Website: crate-barrel
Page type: store-pickup
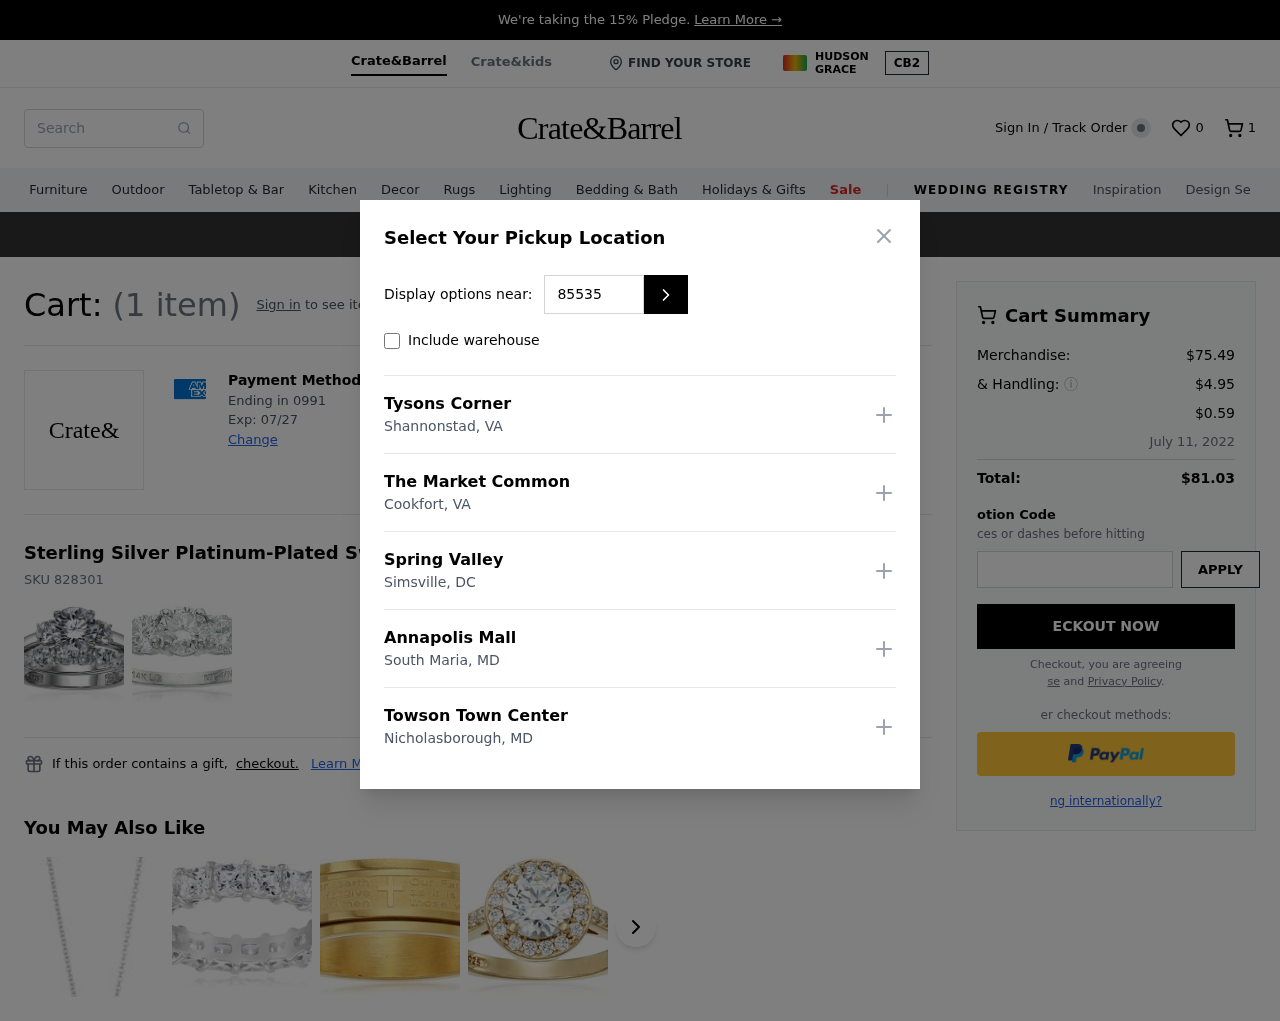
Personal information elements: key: PII_CARD_EXPIRY
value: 07/27
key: PII_CARD_LAST4
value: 0991
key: PII_LOCATION1_CITY
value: Shannonstad
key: PII_LOCATION1_NAME
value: Tysons Corner
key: PII_LOCATION1_STATE
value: VA
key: PII_LOCATION2_CITY
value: Cookfort
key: PII_LOCATION2_NAME
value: The Market Common
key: PII_LOCATION2_STATE
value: VA
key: PII_LOCATION3_CITY
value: Simsville
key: PII_LOCATION3_NAME
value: Spring Valley
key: PII_LOCATION3_STATE
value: DC
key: PII_LOCATION4_CITY
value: South Maria
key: PII_LOCATION4_NAME
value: Annapolis Mall
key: PII_LOCATION4_STATE
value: MD
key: PII_LOCATION5_CITY
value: Nicholasborough
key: PII_LOCATION5_NAME
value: Towson Town Center
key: PII_LOCATION5_STATE
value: MD
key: PII_POSTCODE
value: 85535
Product elements: key: PRODUCT1_NAME
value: Sterling Silver Platinum-Plated Swarovski Zirconia Three Stone Ring, Size 7
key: PRODUCT1_SKU
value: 828301
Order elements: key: ORDER_NUM_ITEMS
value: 1
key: ORDER_NUM_ITEMS
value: (1 item)
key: ORDER_SUBTOTAL
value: $75.49
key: ORDER_SHIPPING_COST
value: $4.95
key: ORDER_SURCHARGE
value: $0.59
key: ORDER_DELIVERY_DATE
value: July 11, 2022
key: ORDER_TOTAL
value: $81.03
Search elements: key: HEADER_SEARCH
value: Search
Other elements: key: WISHLIST_NUM_ITEMS
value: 0